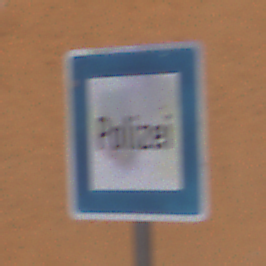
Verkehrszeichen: Polizei
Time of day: Midday
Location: Outdoor (Urban)
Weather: Overcast
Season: NotSpecified
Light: Natural